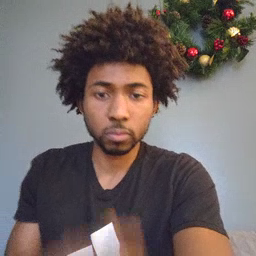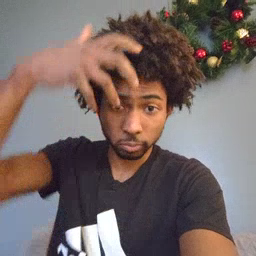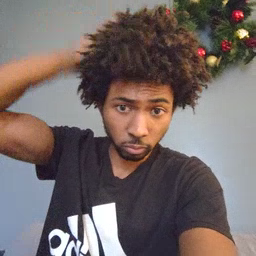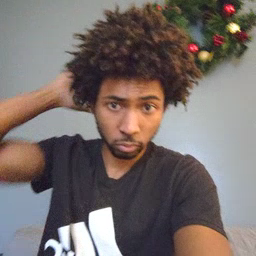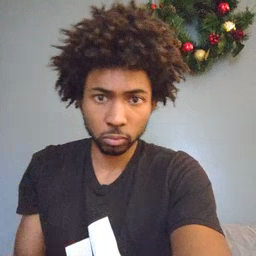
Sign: lion